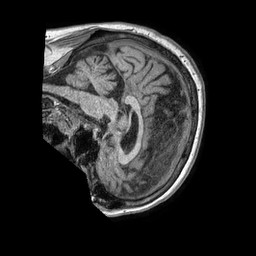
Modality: T1w
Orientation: sagittal
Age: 44
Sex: male
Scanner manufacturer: philips
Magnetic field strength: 1.5 T
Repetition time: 0.007853 s
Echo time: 0.003659 s